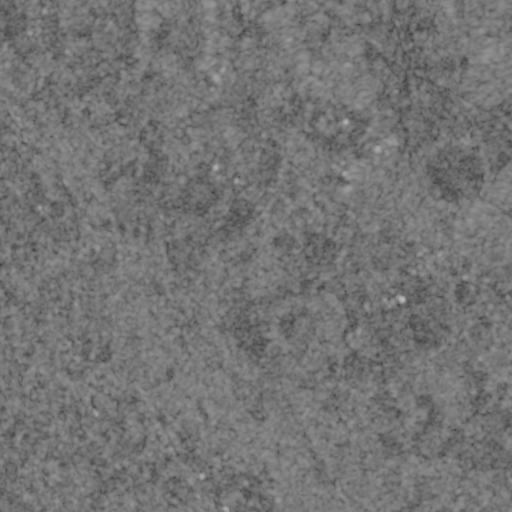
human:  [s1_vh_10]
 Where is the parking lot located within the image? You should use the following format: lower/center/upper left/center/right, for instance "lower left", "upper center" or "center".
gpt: The parking lot is located in the lower center of the image.
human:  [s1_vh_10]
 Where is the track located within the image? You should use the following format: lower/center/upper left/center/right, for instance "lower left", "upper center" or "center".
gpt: There is no track in the image.

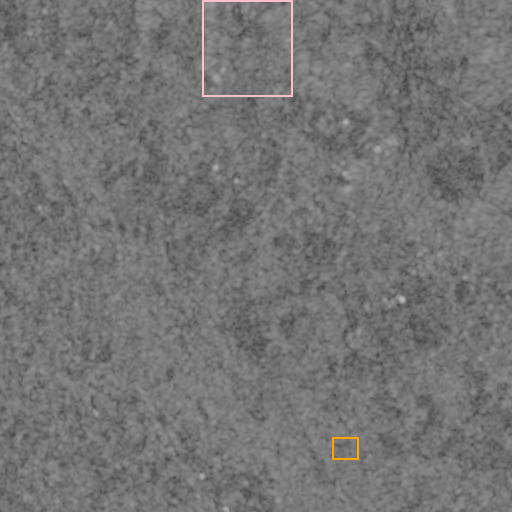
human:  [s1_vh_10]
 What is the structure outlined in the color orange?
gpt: The structure outlined in orange is a park.
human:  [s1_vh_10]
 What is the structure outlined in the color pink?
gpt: The structure outlined in pink is a quarry.
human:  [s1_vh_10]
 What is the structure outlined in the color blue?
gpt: There is no blue outline.